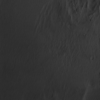
Label: not_dusty